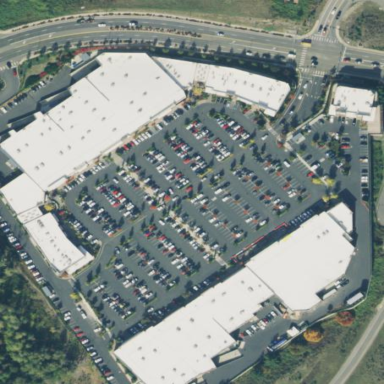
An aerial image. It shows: Retail area.